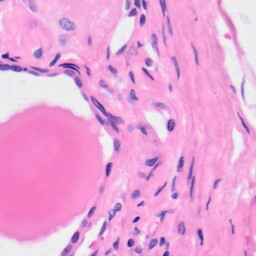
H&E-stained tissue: Kidney